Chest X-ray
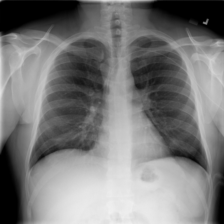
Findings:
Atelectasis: negative
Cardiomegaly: negative
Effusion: negative
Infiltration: negative
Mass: negative
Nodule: negative
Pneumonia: negative
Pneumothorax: negative
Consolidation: negative
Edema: negative
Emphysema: negative
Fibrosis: negative
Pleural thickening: negative
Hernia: negative